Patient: sex M, age 34
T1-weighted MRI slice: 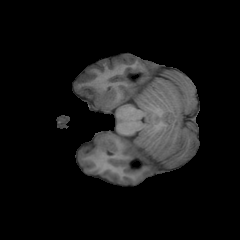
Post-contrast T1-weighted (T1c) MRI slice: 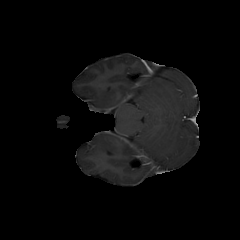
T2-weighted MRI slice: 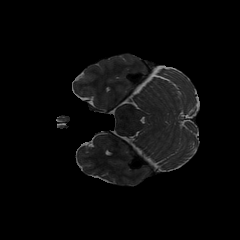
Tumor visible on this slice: no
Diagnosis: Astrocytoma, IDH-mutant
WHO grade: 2